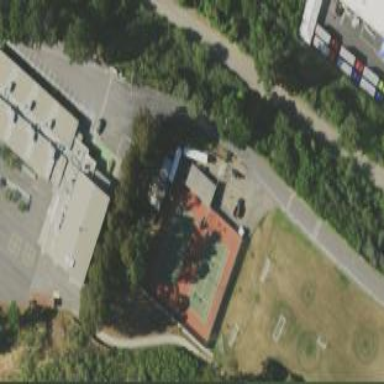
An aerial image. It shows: Tennis court in leisure pitch.